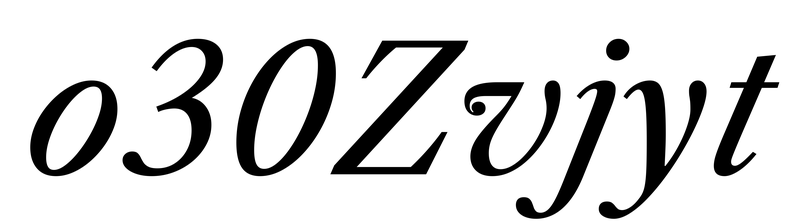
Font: LibreCaslonText-Italic_Italic